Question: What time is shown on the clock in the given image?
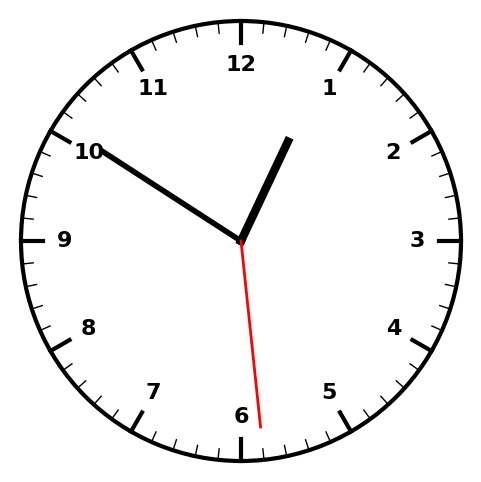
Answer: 12:50:29